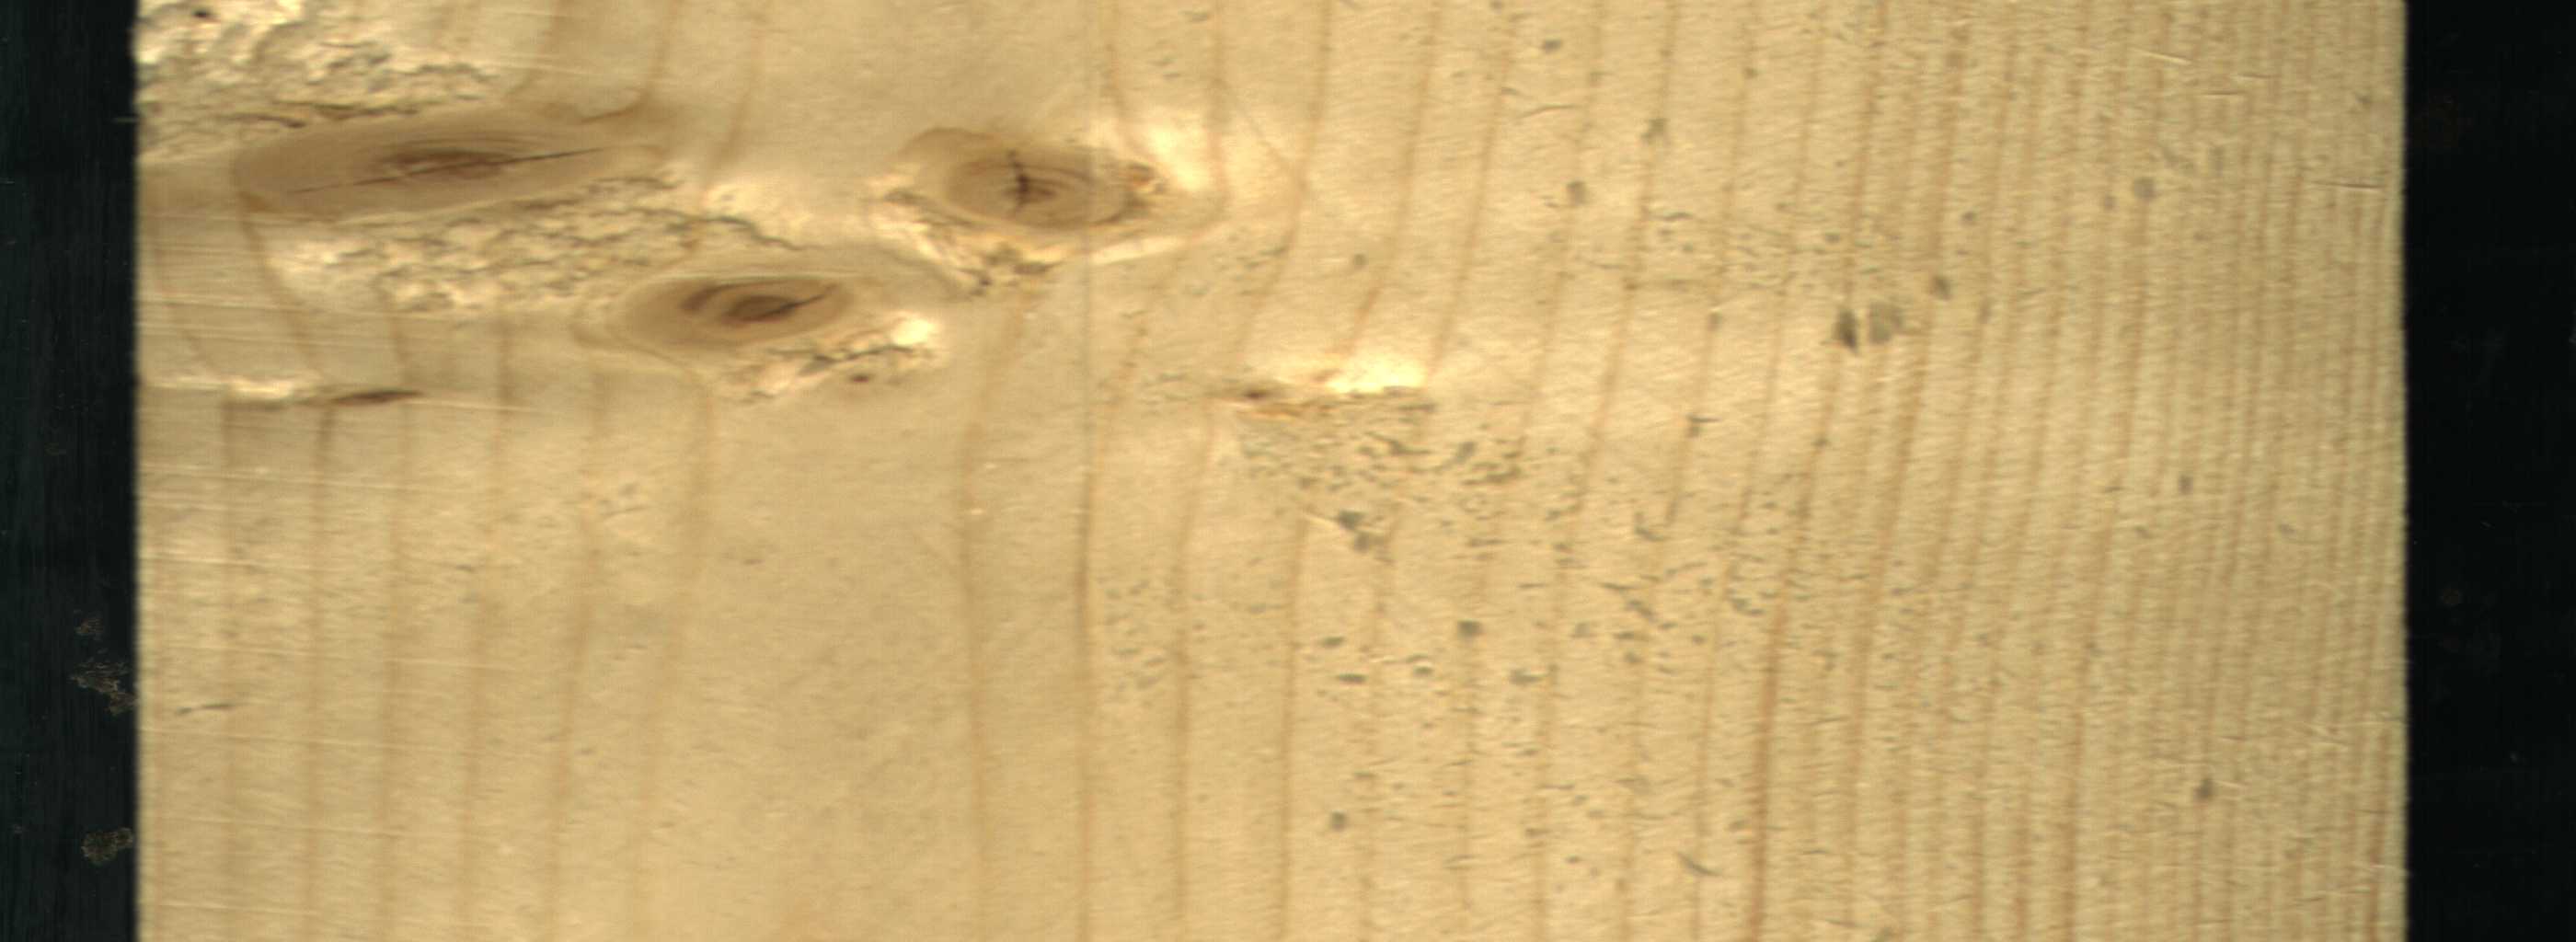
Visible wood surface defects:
knot_with_crack
knot_with_crack
Live_Knot